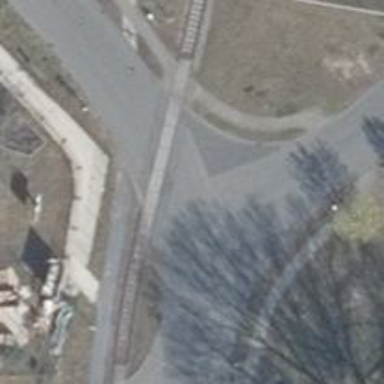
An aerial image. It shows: Level crossing along the railway.